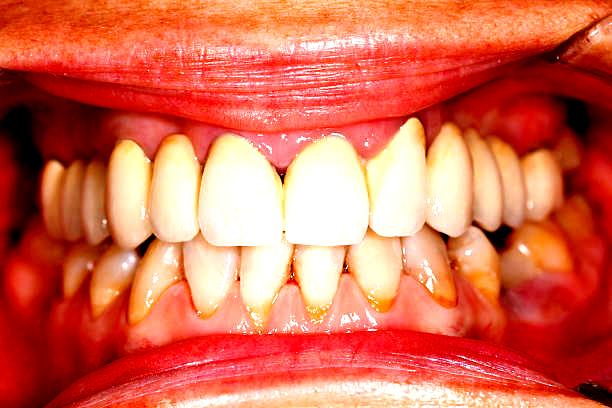
Condition: Calculus